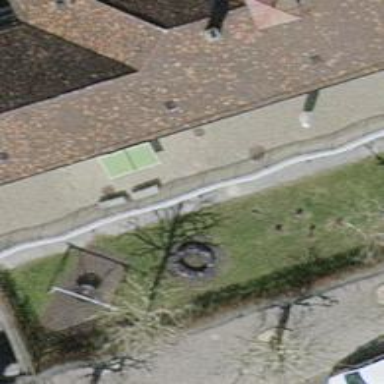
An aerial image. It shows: Park with playground.